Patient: sex M, age 60
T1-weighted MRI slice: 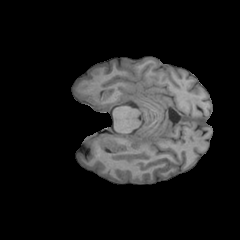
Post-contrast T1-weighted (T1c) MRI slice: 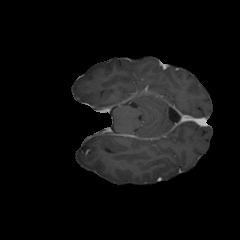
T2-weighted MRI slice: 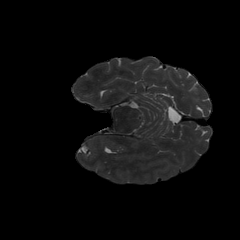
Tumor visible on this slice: no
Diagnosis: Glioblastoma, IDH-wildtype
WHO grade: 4